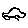
Label: car